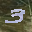
Label: 3